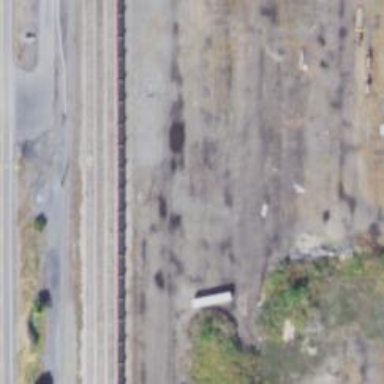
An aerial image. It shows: Abandoned railway yard is depicted.